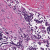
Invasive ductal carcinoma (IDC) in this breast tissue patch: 1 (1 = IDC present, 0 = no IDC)